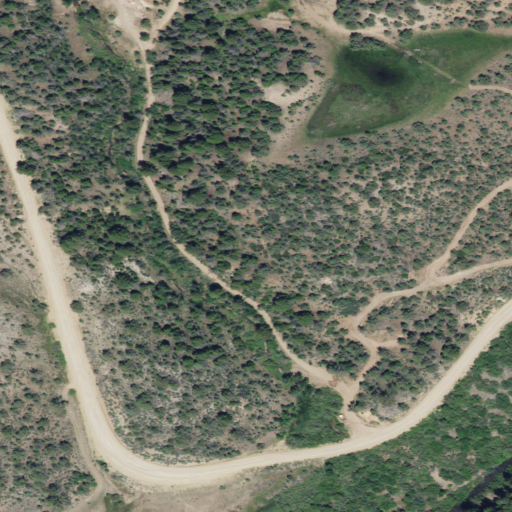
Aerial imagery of valley in Idaho named Slaughterhouse Gulch containing shrub, evergreen forest, herbaceous wetlands, and grassland